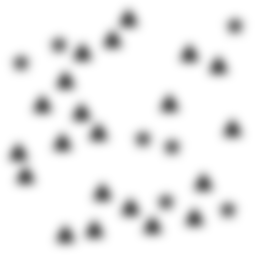
Squares: 0
Triangles: 21
Stars: 7
Total shapes: 28